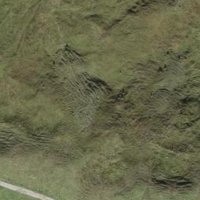
EUNIS habitat code: 25
Species observed at this site:
Certhia brachydactyla
Corvus corone
Anthus trivialis
Oenanthe oenanthe
Anthus spinoletta
Dendrocopos major
Prunella modularis
Turdus viscivorus
Buteo buteo
Anthus pratensis
Spinus spinus
Phylloscopus collybita
Poecile palustris
Carduelis citrinella
Erithacus rubecula
Dryocopus martius
Phoenicurus ochruros
Nucifraga caryocatactes
Garrulus glandarius
Falco tinnunculus
Picus viridis
Corvus corax
Ficedula hypoleuca
Periparus ater
Accipiter nisus
Motacilla cinerea
Cyanistes caeruleus
Lophophanes cristatus
Sturnus vulgaris
Linaria cannabina
Pyrrhula pyrrhula
Chloris chloris
Lyrurus tetrix
Pandion haliaetus
Fringilla coelebs
Regulus ignicapilla
Turdus torquatus
Coccothraustes coccothraustes
Carduelis carduelis
Columba palumbus
Circus aeruginosus
Fringilla montifringilla
Lullula arborea
Parus major
Hirundo rustica
Turdus pilaris
Pyrrhocorax graculus
Aquila chrysaetos
Motacilla alba
Delichon urbicum